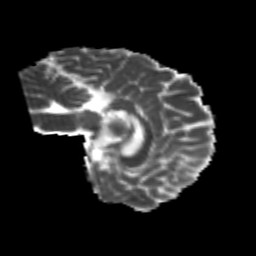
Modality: MD
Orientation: sagittal
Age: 24
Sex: female
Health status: healthy
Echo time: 0.074 s